Aerial crown-view tile of a tropical tree (Barro Colorado Island, Panama), acquired 20250317:
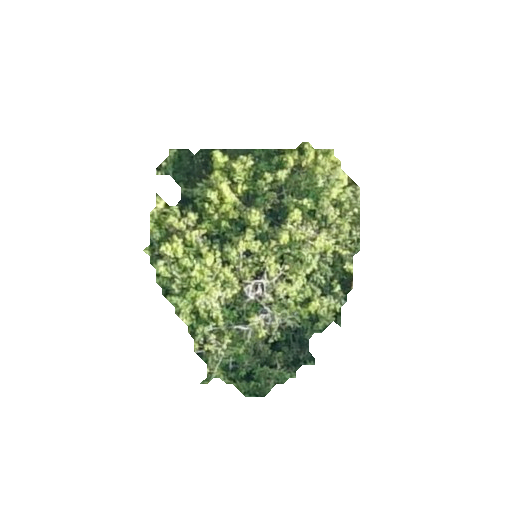
Species: Protium panamense
GBIF accepted scientific name: Protium panamense
Crown area: 58.788 m²